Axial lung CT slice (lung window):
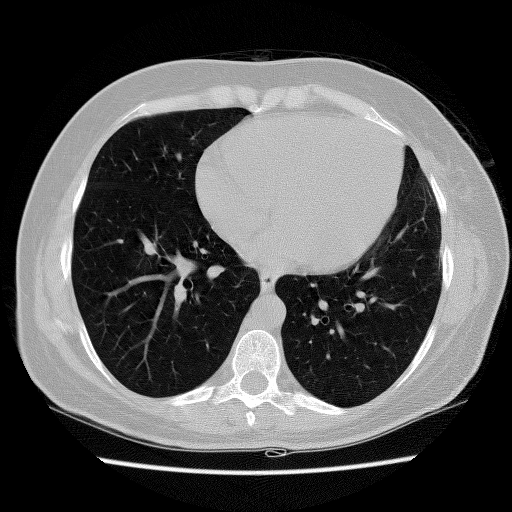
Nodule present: no